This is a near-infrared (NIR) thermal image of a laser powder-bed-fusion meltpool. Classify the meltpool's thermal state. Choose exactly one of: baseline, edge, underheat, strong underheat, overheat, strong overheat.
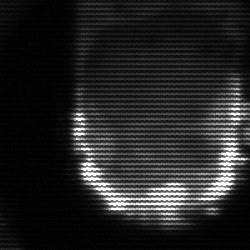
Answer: baseline